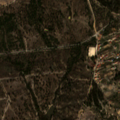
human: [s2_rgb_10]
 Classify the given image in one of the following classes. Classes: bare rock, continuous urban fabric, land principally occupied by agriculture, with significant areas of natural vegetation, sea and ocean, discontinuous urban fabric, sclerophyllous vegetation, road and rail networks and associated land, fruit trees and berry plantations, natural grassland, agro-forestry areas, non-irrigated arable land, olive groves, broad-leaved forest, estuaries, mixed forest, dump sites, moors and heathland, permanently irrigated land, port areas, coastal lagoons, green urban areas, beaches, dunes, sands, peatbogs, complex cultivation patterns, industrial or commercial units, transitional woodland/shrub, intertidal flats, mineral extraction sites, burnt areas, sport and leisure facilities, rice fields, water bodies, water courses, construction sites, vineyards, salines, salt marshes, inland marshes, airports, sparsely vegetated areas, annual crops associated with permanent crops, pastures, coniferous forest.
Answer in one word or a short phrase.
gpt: land principally occupied by agriculture, with significant areas of natural vegetation, agro-forestry areas, mixed forest, transitional woodland/shrub